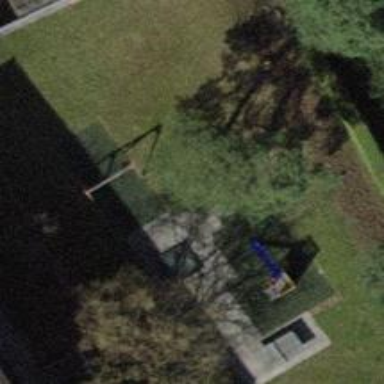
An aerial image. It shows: Playground area for leisure activities on the land.